Interaction volume radius: 5 \u00c5
Interaction volume height: 15 \u00c5
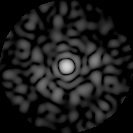
Disorder parameter: 0.8585